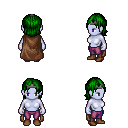
a pixel art fantasy rpg character, female body template, dark elf, purple skin, brown cape, magenta pants, green long bangs hairstyle, iron tiara, brown shoes, four views (front, back, left, right), 2x2 character sprite sheet, small pixel art, hard edges, no anti-aliasing